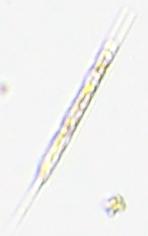
Label: Rhizosolenia